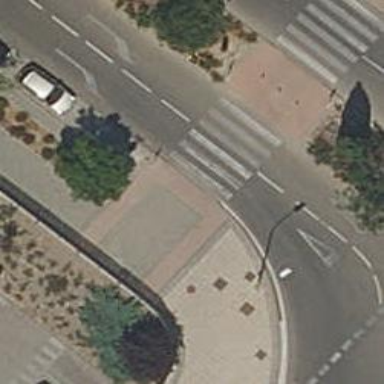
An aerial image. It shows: Traffic signals at road crossing.